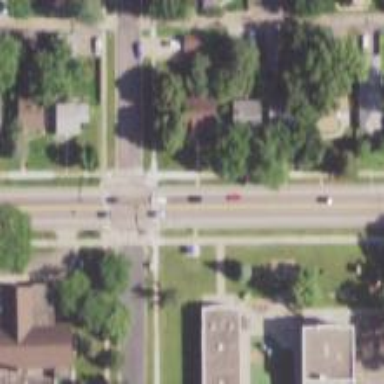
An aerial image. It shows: Marked road crossing.